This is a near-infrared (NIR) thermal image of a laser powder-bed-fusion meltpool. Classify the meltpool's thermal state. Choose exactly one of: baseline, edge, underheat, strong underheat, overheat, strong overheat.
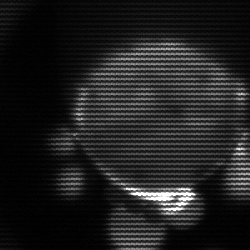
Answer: edge